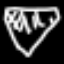
Label: diamond